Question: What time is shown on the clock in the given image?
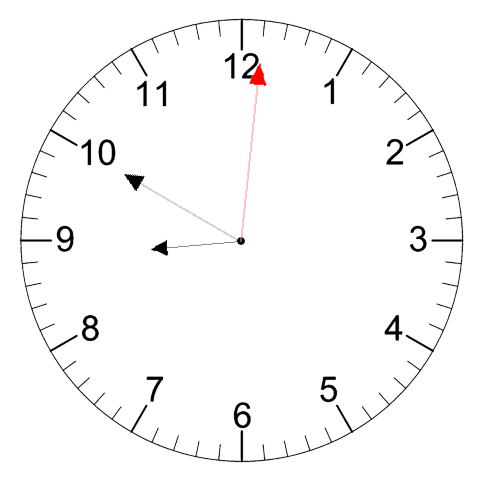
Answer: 08:50:01